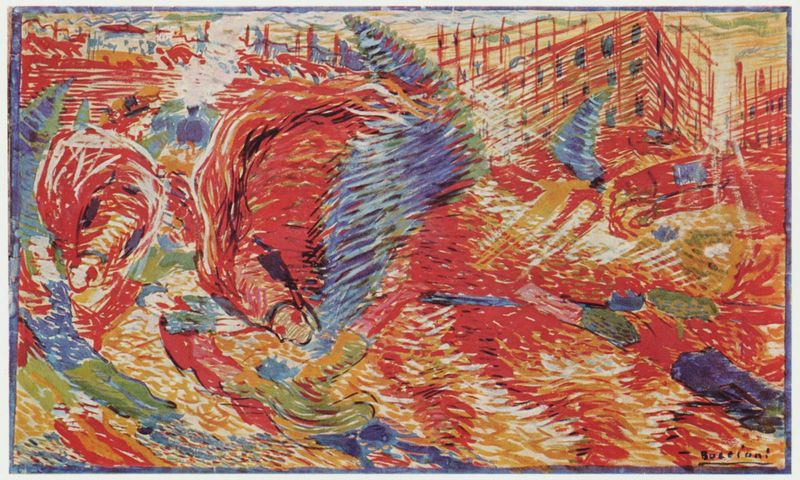
Titel: La città sale, Die Stadt erhebt sich
Künstler: Umberto Boccioni
Standort: New York (New York)
Institution: The Museum of Modern Art
Schlagwörter: blau, feuer, gemälde, hand, himmel, kampf, kopf, mann, vogel, wasser, weiß, fluss, gelb, grün, menschen, ocker, stadt, bewegung, bunt, fenster, orange, schwarz, dach, gebäude, haus, rot, schirm, zaun, expressionismus, leiche, mensch, rahmen, tod, tot, toter, horn, signatur, feld, horizont, häuser, hügel, rauch, land, pflanzen, pferd, pferde, chaos, vase, mähne, schnell, zügel, welle, liegen, fassade, abstrakt, zug, farbe, linien, zäune, signiert, fabrik, brand, dampf, gewalt, krieg, sturm, wild, zerstörung, dick, duktus, liegend, striche, arena, blut, gerüst, expressionistisch, wirbel, soldat, strich, tote, waffe, dynamik, wirr, schraffiert, jagd, farbauftrag, neu, villa, gewehr, dynamisch, strudel, fegefeuer, graben, pinselstriche, dampflok, flinte, stier, kreisen, scheuklappen, primärfarben, inferno, baustelle, ass, grundfarben, perspektivisch, plätze, hochhaus, straffur, farbfeld, expessionismus, liegender, boccioni, wase, gewähr, sadt, matador, chaotisch, farbstrudel, undefinierbar, animalisch, farblinien, 20. jahrhundert, rot gebäude sturm, pferd rauch baou, baluer rahmen, blauer rahmen, grün#, stirkampf, stakkato, straffut